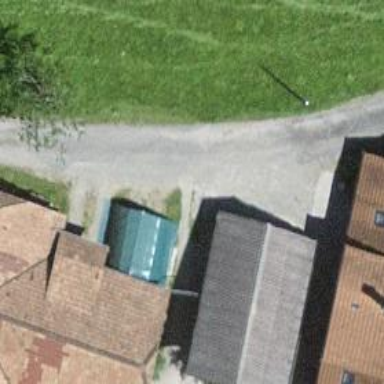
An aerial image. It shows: Shed building.